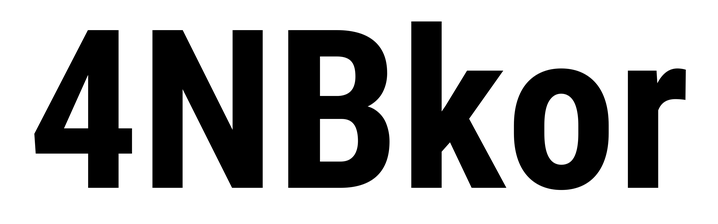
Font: Roboto_Condensed_Bold